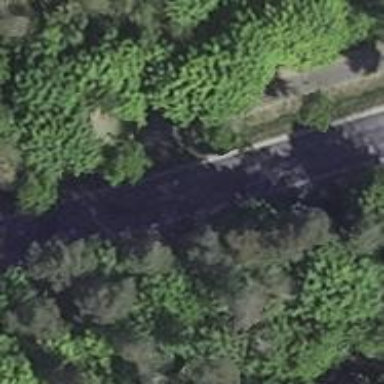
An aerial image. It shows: Deciduous broadleaved tree on the street.